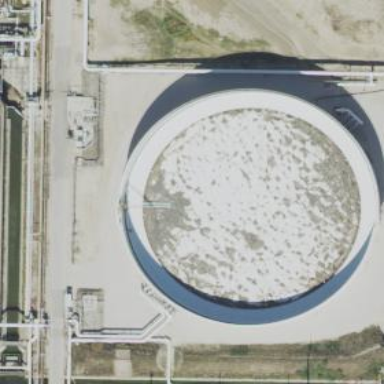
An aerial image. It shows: Storage tank which is man-made and housed in building.